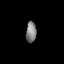
Tissue: skin
Cell type: Epithelial cells
Senescence score: 0.819
Nuclear area (px): 216
Mean DAPI intensity: 125.861